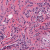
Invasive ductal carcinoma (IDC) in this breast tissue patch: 1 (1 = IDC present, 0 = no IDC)